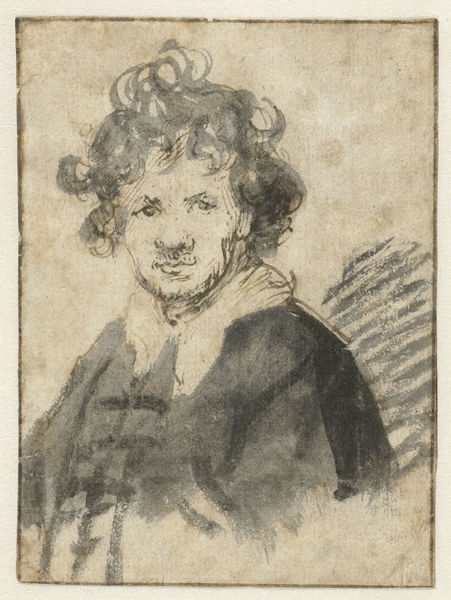
Titel: Zelfportret van Rembrandt van Rijn
Künstler: Rembrandt Harmensz. van Rijn
Standort: Amsterdam
Institution: Rijksmuseum
Schlagwörter: feder, mann, schatten, umhang, schwarz, zeichnung, bart, kragen, rembrandt, porträt, haare, blatt, papier, tusche, wirr, pinsel, amsterdam